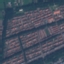
Land use / land cover: Residential